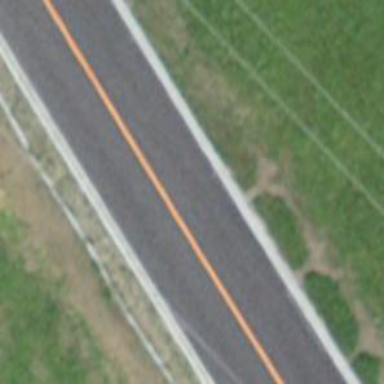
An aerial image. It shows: Asphalt road classified as primary highway.